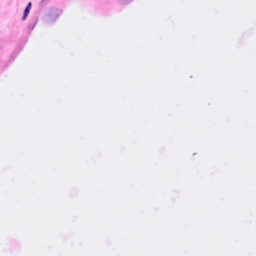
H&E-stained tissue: Breast